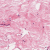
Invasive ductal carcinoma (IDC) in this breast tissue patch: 0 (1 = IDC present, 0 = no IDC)